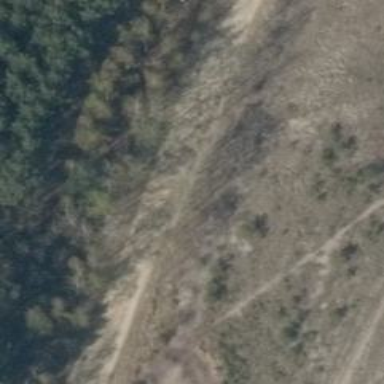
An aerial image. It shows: Abandoned railway.